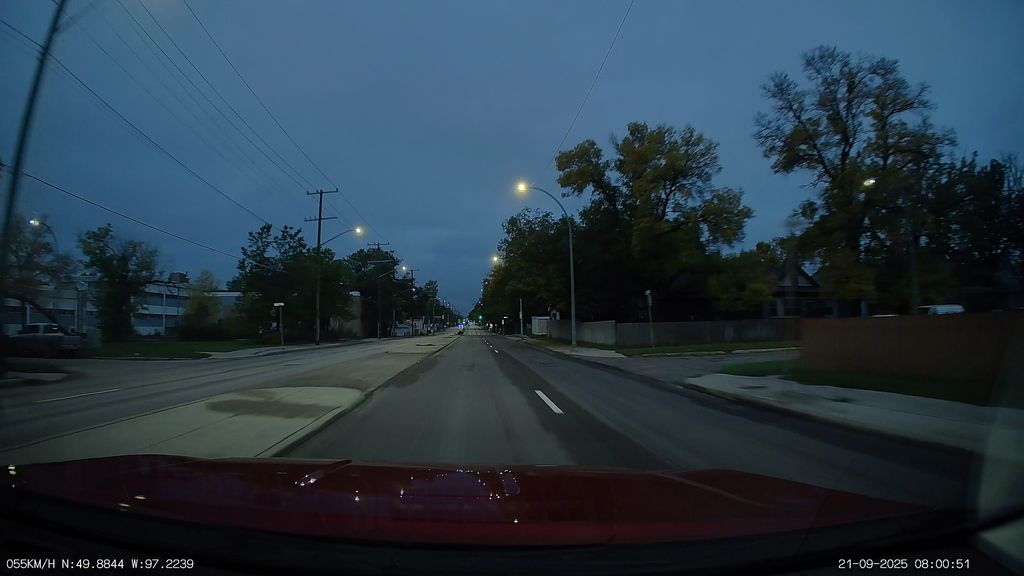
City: winnipeg